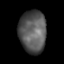
Tissue: lung
Cell type: Epithelial cells
Senescence score: 0.2129
Nuclear area (px): 1133
Mean DAPI intensity: 87.961